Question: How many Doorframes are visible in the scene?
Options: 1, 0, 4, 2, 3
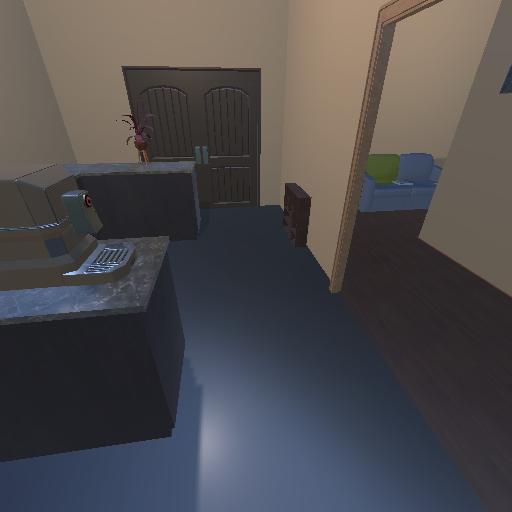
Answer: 1